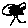
Label: tree